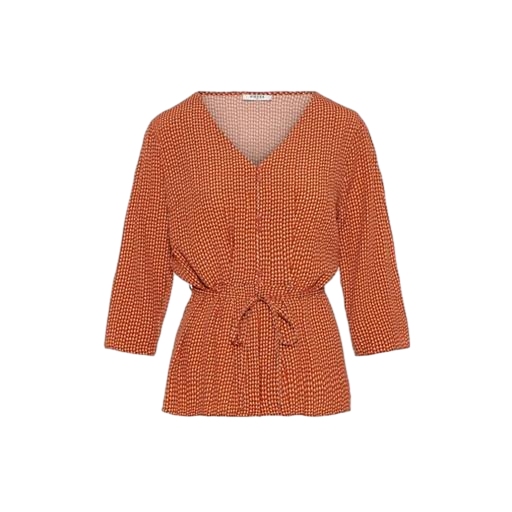
multicolor vero moda rust high neck blouse, orange blouse, orange baby print blouse, white background